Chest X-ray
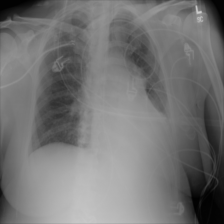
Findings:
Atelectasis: positive
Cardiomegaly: negative
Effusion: negative
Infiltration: negative
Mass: negative
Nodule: negative
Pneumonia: negative
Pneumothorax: negative
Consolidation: positive
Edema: negative
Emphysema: negative
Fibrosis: negative
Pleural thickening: negative
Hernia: negative